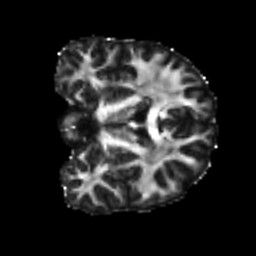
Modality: FA
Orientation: coronal
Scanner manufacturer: siemens
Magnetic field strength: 3 T
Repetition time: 4 s
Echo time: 0.0594 s